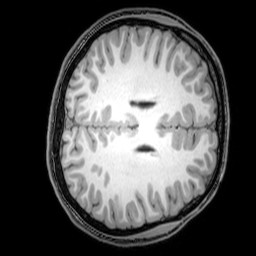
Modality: T1w
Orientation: axial
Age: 20
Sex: male
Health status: healthy
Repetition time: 0.081 s
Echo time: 0.037 s